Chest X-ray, AP view. Patient: 38 years old, sex F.
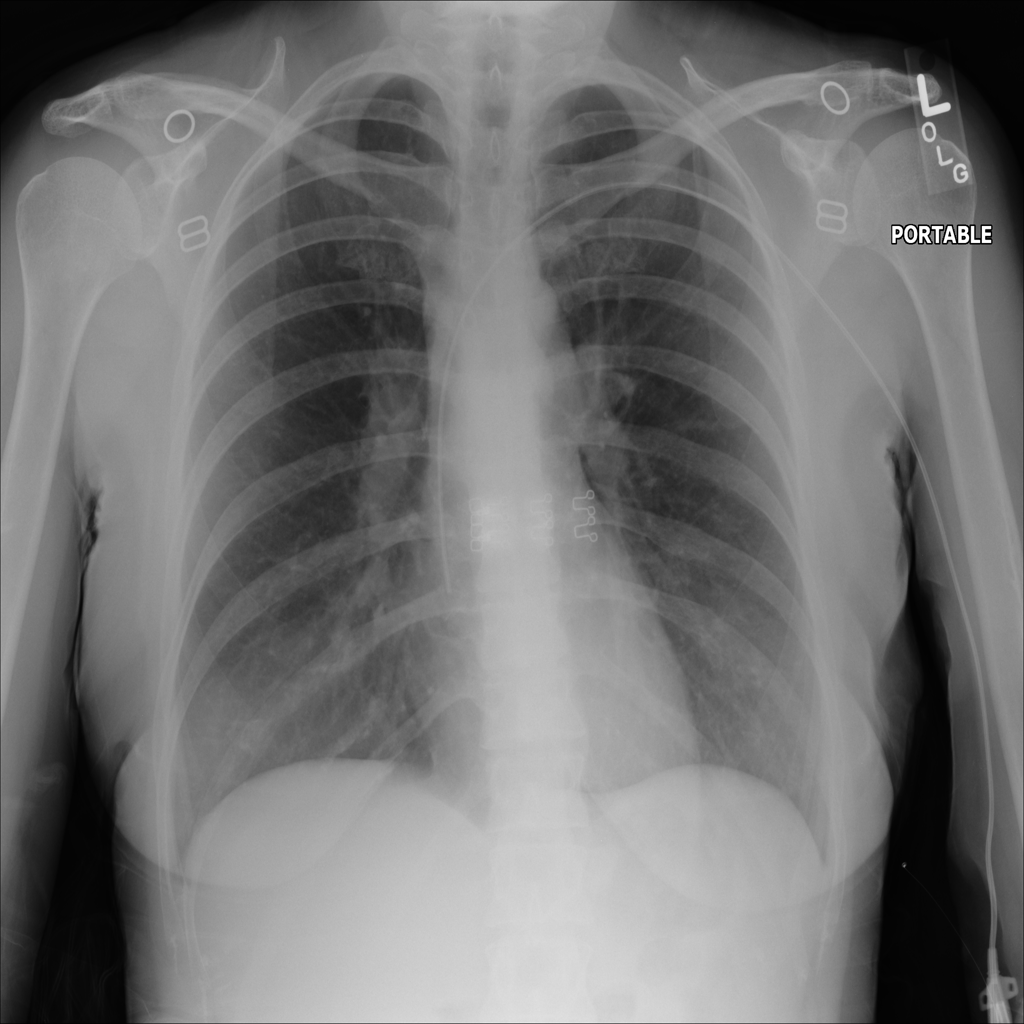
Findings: No Finding